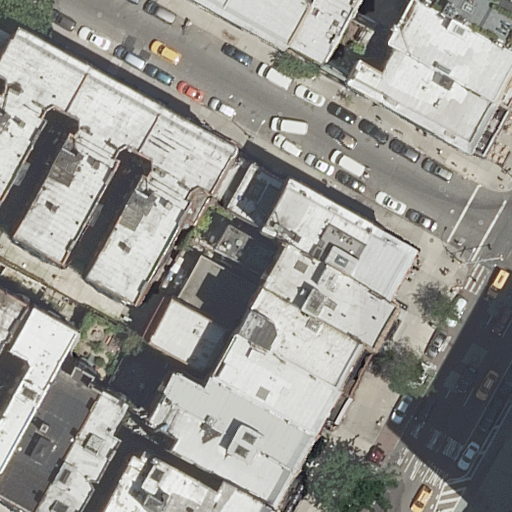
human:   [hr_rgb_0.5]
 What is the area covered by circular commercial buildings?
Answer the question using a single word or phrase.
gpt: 0m2

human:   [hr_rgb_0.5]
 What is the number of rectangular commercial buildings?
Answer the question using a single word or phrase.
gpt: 0

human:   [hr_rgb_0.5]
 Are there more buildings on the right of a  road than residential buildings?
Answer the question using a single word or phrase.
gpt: no

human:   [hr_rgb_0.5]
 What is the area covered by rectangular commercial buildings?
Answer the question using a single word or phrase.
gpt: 0m2

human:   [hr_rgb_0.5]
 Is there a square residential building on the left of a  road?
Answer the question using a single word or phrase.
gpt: no

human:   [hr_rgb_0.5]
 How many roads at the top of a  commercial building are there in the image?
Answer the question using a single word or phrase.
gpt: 0

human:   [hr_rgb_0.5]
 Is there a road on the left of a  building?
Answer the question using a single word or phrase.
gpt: yes

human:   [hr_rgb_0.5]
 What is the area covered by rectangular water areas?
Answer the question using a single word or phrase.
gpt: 0m2

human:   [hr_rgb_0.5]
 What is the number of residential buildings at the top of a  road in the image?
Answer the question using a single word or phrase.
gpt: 15

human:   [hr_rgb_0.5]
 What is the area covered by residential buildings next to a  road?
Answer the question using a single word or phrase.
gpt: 4965m2

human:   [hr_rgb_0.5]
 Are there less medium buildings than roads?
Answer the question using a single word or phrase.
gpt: no

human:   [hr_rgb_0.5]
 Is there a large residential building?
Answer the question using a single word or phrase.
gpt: yes

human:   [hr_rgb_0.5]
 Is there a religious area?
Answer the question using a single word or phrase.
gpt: no

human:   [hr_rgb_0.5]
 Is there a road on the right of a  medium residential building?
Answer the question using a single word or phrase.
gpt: yes

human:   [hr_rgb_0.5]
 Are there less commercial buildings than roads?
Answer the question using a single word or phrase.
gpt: yes

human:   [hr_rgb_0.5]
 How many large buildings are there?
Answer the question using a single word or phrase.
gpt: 1

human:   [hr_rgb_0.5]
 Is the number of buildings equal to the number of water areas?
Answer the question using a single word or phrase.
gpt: no

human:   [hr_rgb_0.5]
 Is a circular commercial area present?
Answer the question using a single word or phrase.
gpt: no

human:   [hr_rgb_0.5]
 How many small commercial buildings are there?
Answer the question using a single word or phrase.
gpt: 0

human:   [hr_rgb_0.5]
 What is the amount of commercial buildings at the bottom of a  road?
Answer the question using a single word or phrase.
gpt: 0

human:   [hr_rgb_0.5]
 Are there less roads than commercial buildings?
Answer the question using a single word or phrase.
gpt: no

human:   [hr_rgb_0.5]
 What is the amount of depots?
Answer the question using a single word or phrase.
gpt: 0

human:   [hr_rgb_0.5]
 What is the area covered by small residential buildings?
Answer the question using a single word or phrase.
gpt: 435m2

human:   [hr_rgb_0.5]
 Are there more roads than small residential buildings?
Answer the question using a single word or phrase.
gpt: no

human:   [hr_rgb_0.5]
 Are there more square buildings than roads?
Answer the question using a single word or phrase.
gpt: no

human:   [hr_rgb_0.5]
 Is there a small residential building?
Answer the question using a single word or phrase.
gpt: yes

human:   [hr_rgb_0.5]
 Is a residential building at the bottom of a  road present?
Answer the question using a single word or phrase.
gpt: yes

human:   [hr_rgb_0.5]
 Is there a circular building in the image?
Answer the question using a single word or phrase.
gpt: no

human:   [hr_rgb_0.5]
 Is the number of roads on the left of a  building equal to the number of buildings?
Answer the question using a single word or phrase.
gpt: no

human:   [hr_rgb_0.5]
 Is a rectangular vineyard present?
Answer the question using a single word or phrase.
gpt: no

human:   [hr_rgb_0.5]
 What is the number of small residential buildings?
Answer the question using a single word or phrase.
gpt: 8

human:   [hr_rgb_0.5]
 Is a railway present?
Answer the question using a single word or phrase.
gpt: no

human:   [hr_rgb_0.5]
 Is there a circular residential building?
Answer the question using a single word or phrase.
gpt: no

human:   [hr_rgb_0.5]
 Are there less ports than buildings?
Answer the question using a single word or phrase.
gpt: yes

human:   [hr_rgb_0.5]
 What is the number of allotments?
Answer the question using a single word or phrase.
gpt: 0

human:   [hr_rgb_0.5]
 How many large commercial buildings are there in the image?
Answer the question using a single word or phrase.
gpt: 0